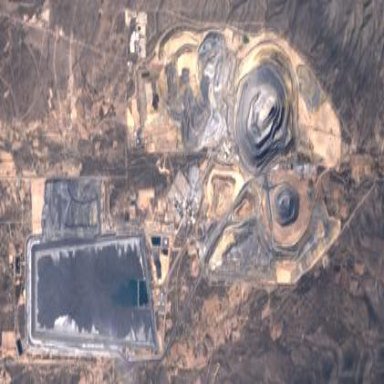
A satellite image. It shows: Industrial area used for mining operations.